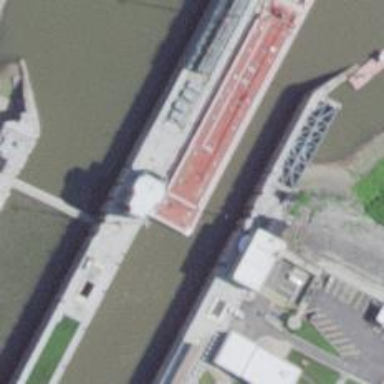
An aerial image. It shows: Lock gate along waterway.